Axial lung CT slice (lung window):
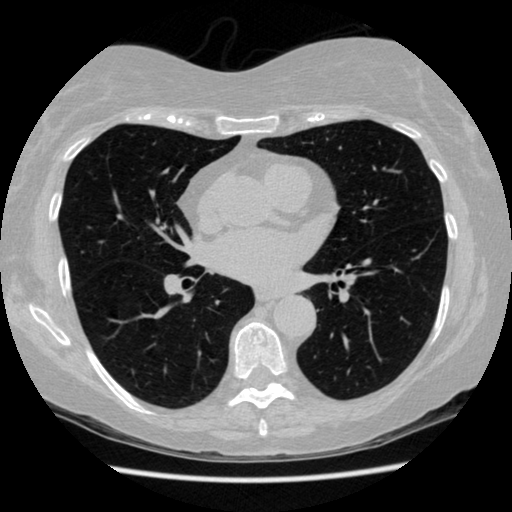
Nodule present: no